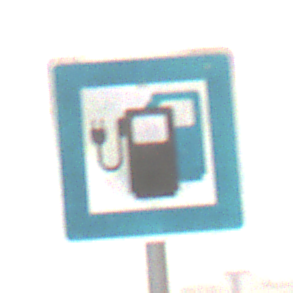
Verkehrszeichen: LadestationFuerElektrofahrzeuge
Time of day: MorningAfternoon
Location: Outdoor (Suburban)
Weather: Overcast
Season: NotSpecified
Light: Natural